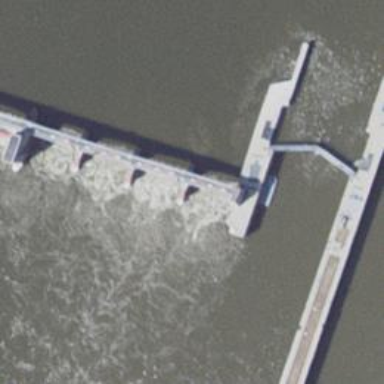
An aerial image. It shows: Dam along waterway.